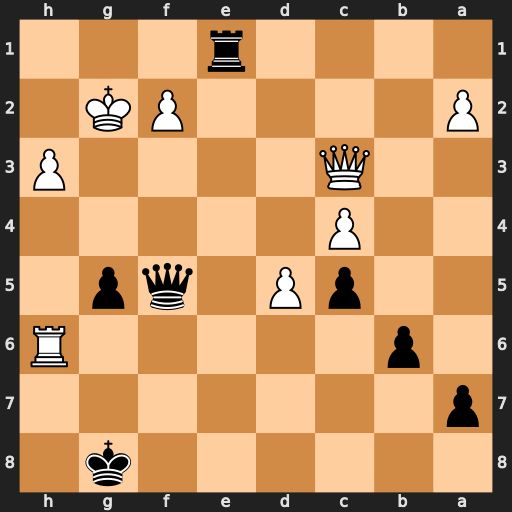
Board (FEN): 6k1/p7/1p5R/2pP1qp1/2P5/2Q4P/P4PK1/4r3
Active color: b
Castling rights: -
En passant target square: -
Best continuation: Qe4+ Qf3 Rg1+ Kxg1 Qxf3